Field crop: maize
Growth stage: 2
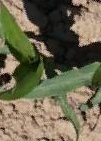
Species: maize